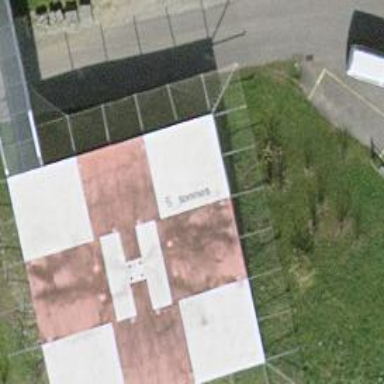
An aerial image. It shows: Image showing helipad at airport.